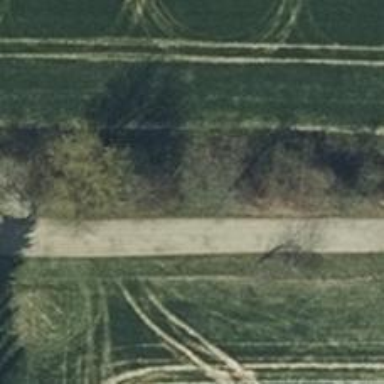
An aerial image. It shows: Row of deciduous broadleaved trees.